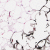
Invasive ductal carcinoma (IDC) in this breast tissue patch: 0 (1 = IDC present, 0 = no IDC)